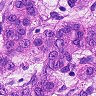
Metastatic tissue present: yes